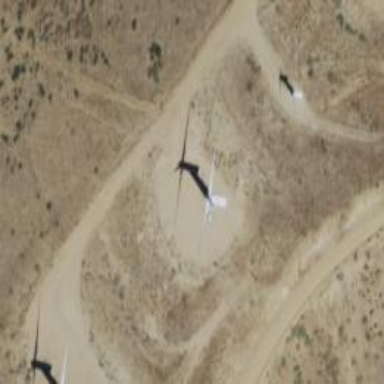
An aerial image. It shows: Wind generator of the horizontal axis type made by Vestas.